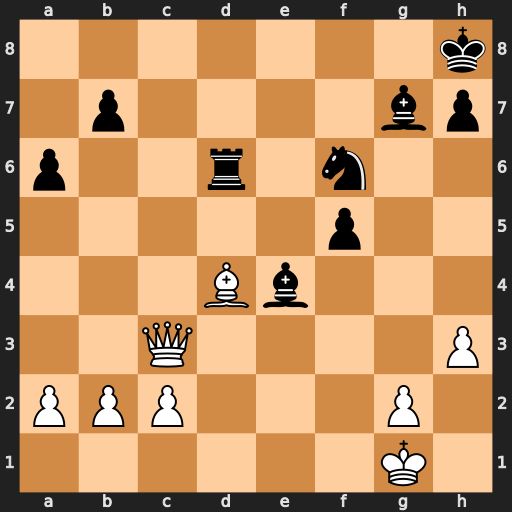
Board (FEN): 7k/1p4bp/p2r1n2/5p2/3Bb3/2Q4P/PPP3P1/6K1
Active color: w
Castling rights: -
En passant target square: -
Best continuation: Qc8+ Ng8 Bxg7+ Kxg7 Qc7+ Kg6 Qxd6+